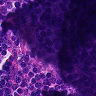
Metastatic tissue present: no